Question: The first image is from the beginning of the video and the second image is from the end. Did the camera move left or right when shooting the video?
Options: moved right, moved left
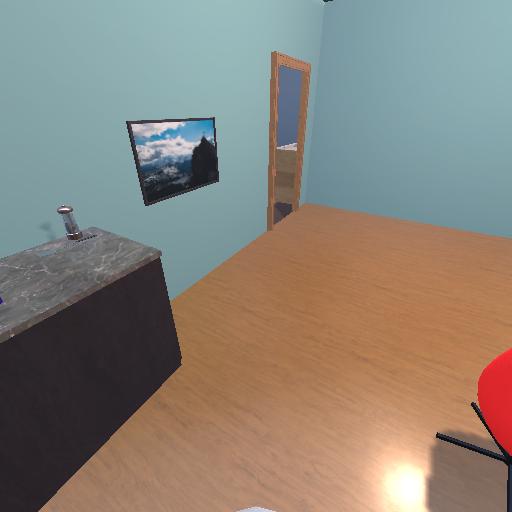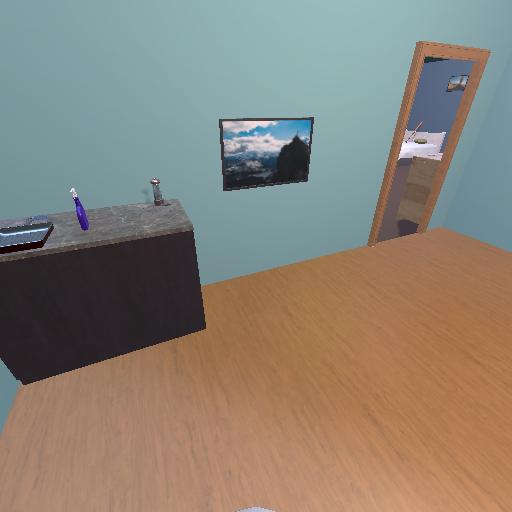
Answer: moved right